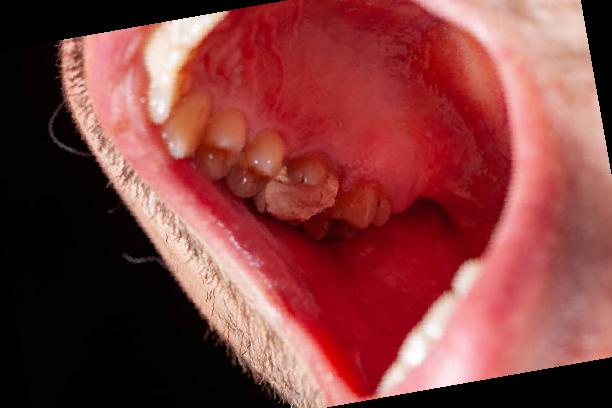
Condition: Gingivitis